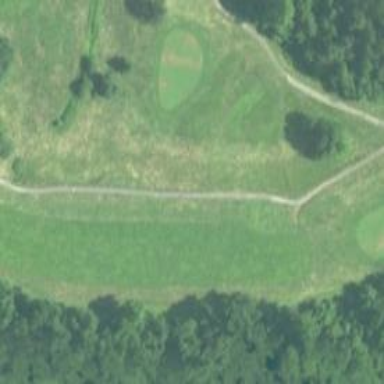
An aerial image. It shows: View of golf hole.